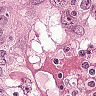
Metastatic tissue present: yes